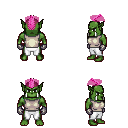
a pixel art fantasy rpg character, male body template, orc, green skin, white sleeveless shirt, white pants, pink short mohawk hairstyle, metal gloves, four views (front, back, left, right), 2x2 character sprite sheet, small pixel art, hard edges, no anti-aliasing